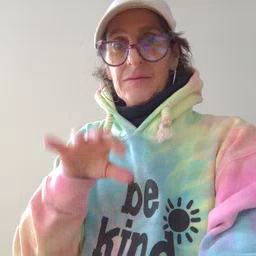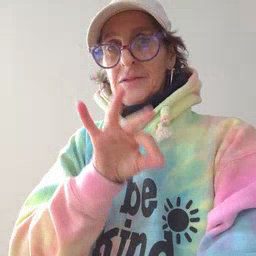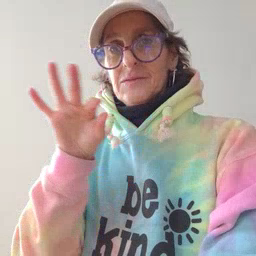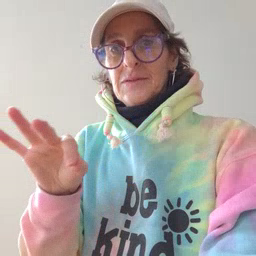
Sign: frenchfries